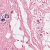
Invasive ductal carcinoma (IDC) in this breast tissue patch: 0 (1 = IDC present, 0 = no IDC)